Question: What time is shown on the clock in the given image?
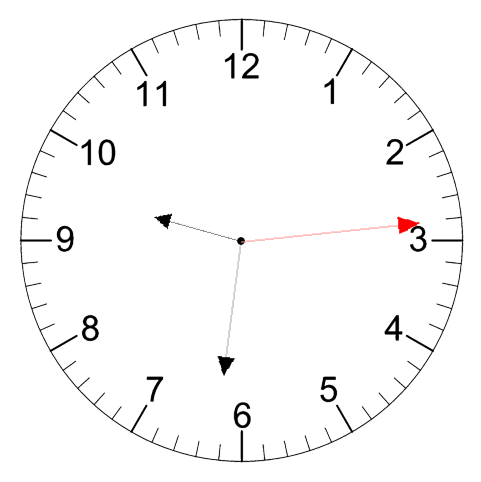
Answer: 09:31:14